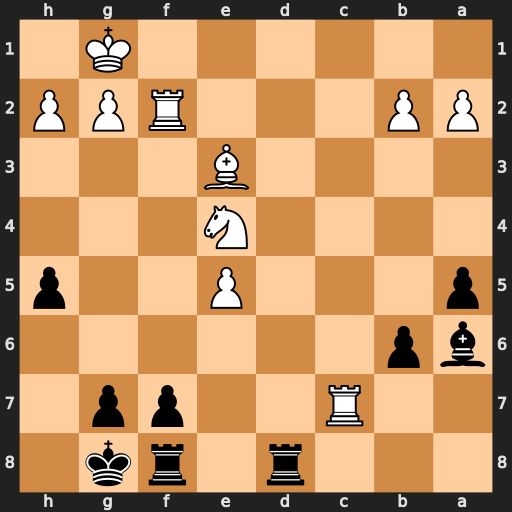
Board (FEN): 3r1rk1/2R2pp1/bp6/p3P2p/4N3/4B3/PP3RPP/6K1
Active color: b
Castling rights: -
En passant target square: -
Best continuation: Rd1+ Rf1 Rxf1#